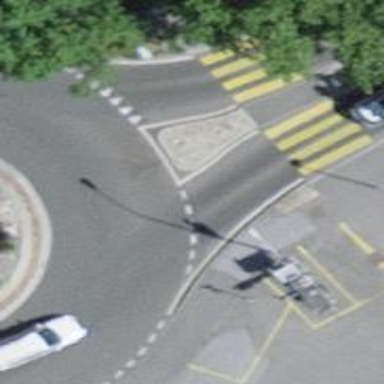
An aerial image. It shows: Tertiary road with asphalt surface leading to roundabout junction.